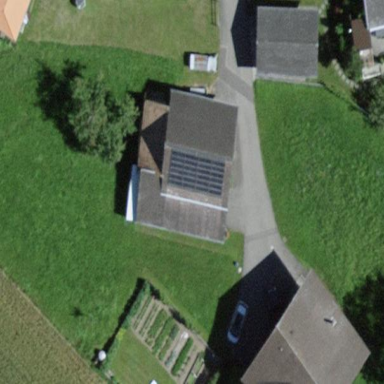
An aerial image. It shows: Rural barn.